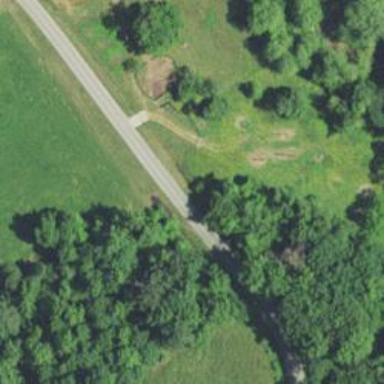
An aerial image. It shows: Culvert tunnel.